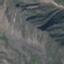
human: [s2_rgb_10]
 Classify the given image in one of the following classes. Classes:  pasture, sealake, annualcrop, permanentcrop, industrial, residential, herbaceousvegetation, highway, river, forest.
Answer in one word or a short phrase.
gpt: HerbaceousVegetation